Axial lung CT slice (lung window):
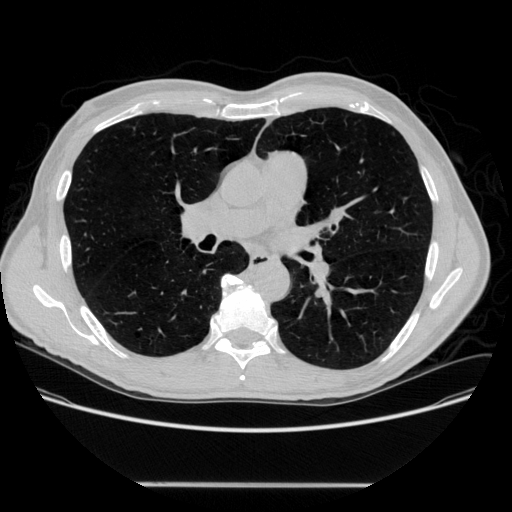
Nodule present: no